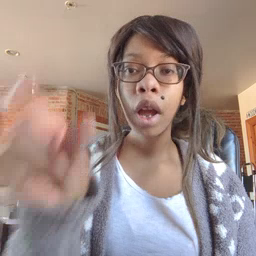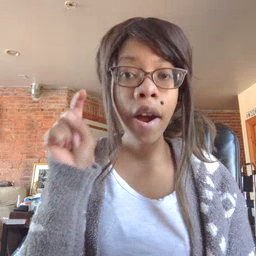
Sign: haveto